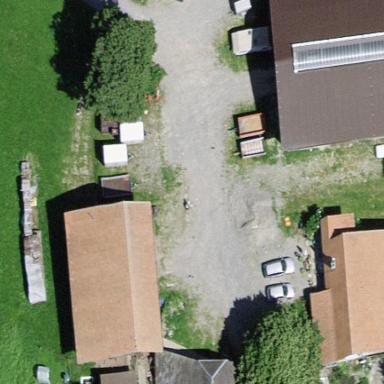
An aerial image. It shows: Farmyard area.